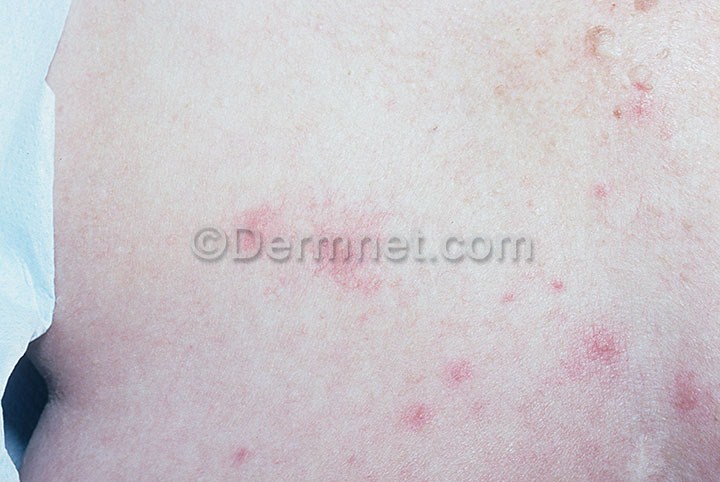
Disease: Warts Molluscum and other Viral Infections